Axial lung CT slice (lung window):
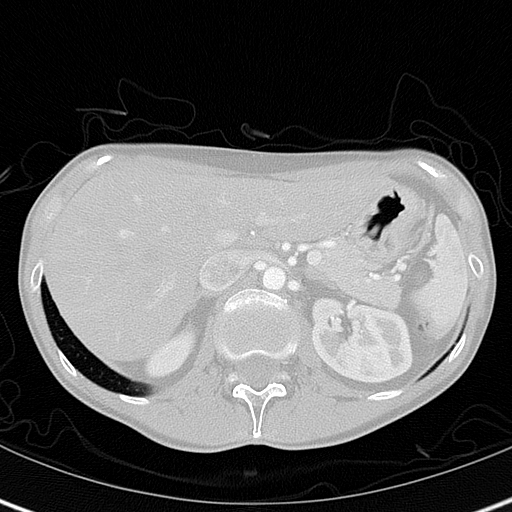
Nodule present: no